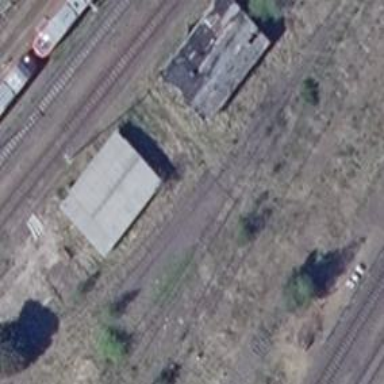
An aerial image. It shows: Disused railway siding.